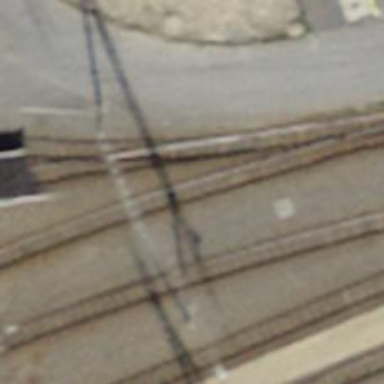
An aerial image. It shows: Narrow-gauge railway yard with electrified tracks using contact line.